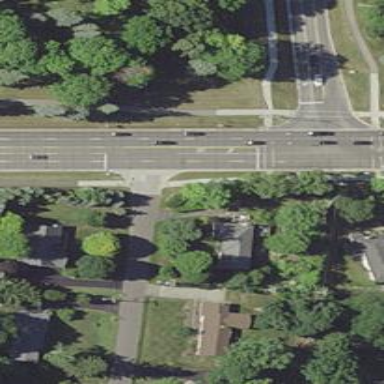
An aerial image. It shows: Secondary road.